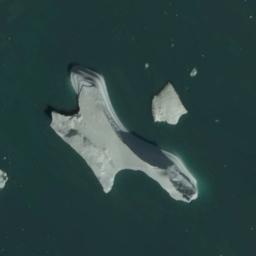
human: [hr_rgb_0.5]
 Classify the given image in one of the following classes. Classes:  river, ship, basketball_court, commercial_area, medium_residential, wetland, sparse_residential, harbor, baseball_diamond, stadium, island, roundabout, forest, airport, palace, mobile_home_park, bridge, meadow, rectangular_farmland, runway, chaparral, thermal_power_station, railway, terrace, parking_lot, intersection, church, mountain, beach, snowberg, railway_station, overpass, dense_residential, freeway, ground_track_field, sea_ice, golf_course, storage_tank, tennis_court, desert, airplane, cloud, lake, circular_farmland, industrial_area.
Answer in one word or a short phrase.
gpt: sea_ice